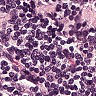
Metastatic tissue present: no